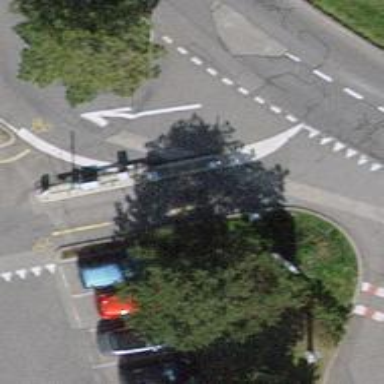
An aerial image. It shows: Lift gate barrier.